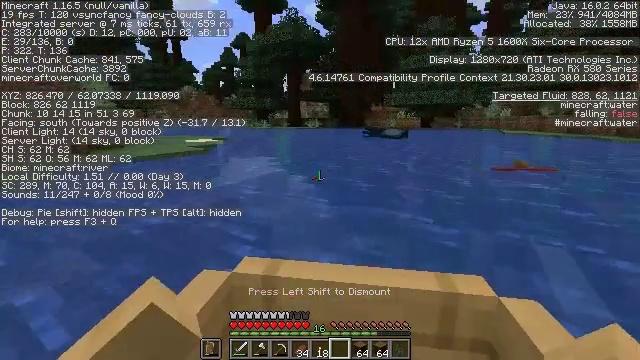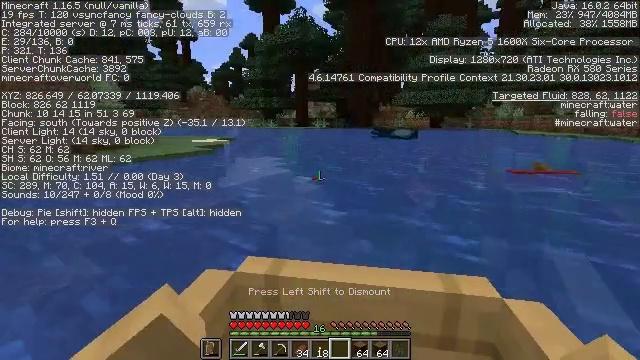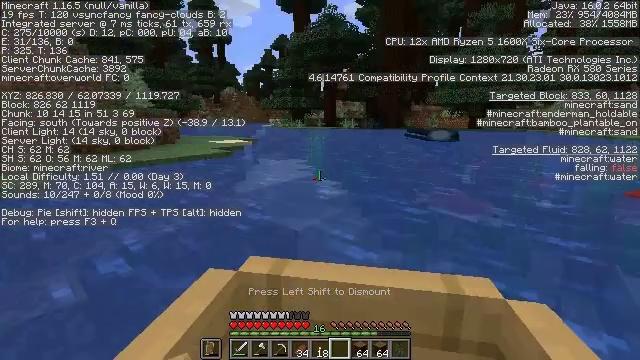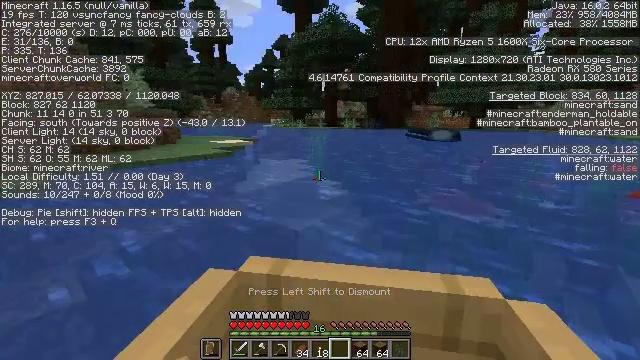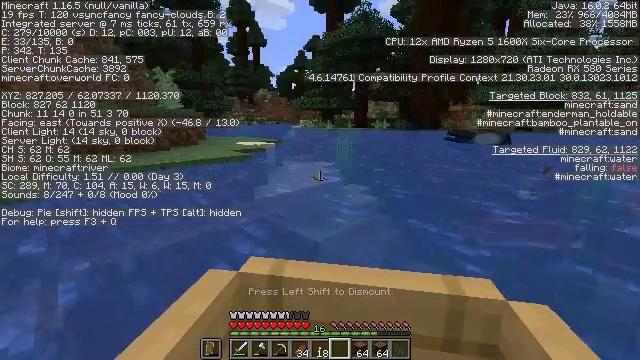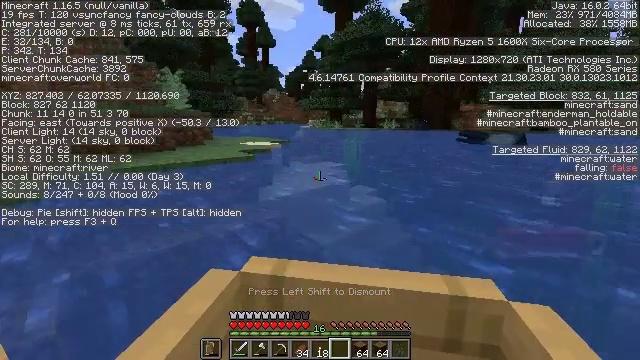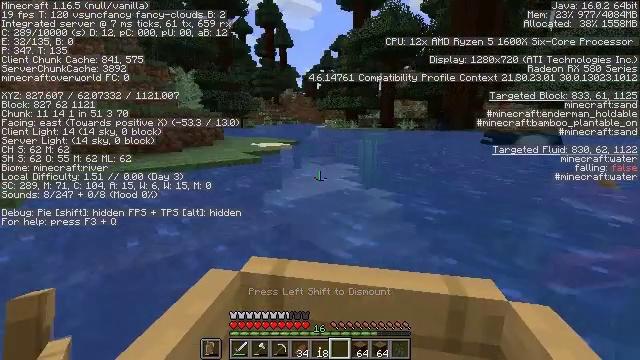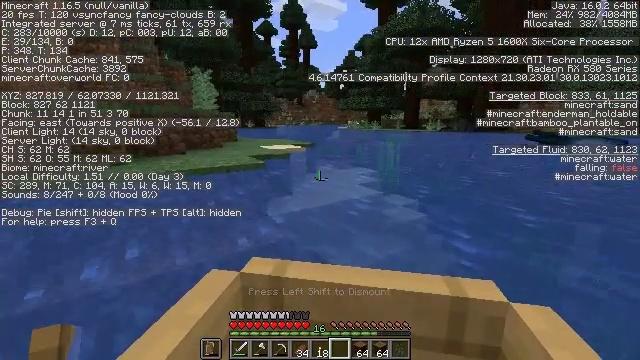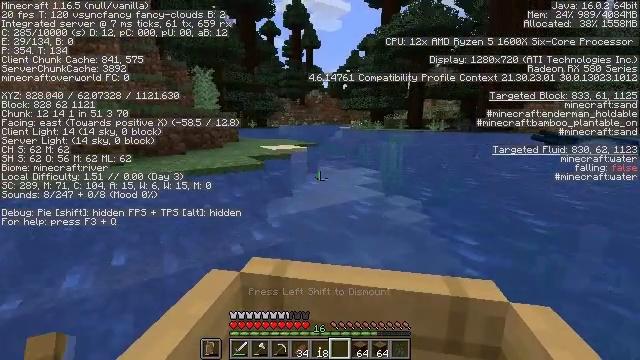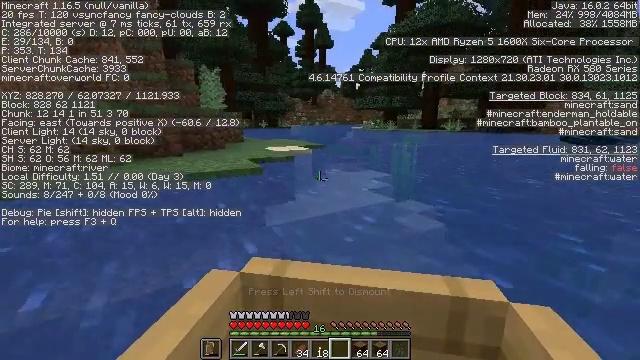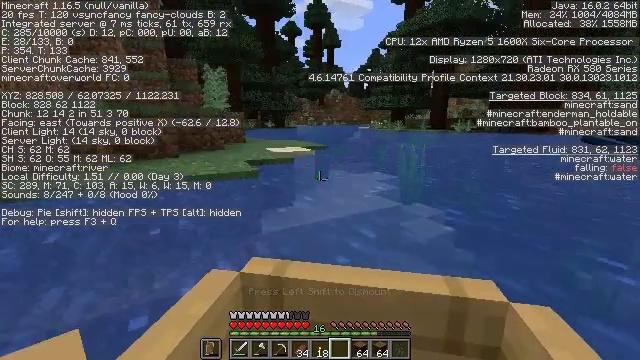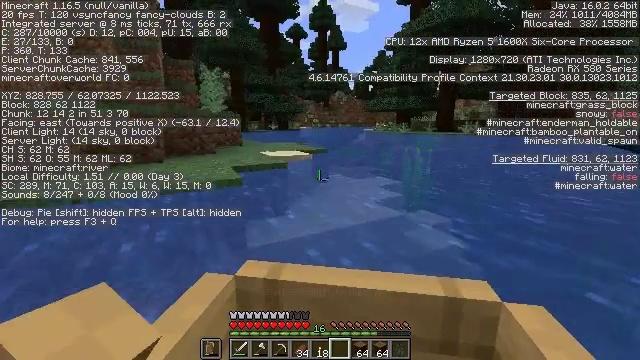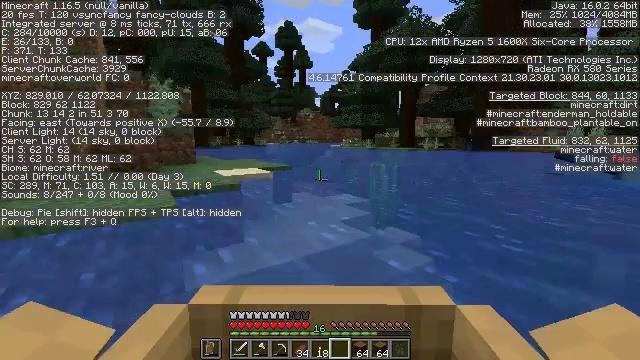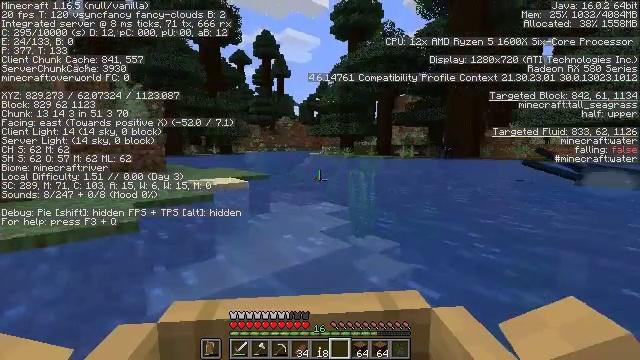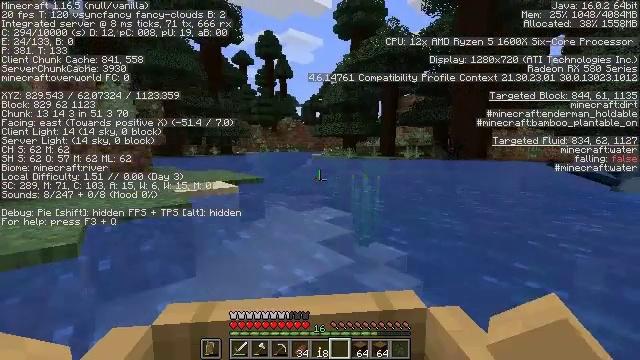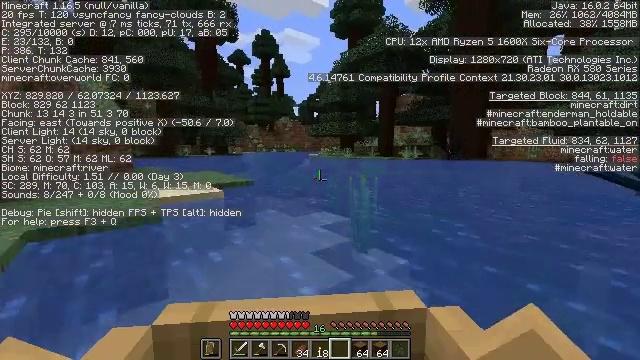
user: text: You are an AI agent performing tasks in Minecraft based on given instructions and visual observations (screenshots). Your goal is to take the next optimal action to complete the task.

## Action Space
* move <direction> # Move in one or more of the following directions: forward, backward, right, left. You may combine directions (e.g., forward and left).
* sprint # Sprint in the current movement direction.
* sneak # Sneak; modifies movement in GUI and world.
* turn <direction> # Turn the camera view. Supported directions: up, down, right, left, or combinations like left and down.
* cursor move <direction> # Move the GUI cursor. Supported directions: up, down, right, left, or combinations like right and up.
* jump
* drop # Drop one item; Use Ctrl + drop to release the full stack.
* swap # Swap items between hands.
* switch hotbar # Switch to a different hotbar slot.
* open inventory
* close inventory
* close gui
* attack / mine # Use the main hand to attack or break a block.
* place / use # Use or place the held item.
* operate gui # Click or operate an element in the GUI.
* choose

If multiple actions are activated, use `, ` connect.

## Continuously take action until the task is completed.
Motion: motion action
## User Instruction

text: Mine fern in the forest.
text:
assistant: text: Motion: move forward and move left
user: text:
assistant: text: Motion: move forward and move left
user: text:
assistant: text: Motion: move forward
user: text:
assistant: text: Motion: move forward
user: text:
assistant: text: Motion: move forward
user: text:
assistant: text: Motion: move forward
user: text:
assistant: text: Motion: move forward
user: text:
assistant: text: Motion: move forward
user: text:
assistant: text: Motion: move forward
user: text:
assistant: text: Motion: move forward
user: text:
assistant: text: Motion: move forward, turn right
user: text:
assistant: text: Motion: move forward, turn right and up
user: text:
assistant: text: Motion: move forward and move right, turn right and up
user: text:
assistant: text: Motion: move forward and move right
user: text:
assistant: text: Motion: move forward and move right
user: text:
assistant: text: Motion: move forward and move right
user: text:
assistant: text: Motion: move forward
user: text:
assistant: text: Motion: move forward
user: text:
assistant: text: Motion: move forward and move left
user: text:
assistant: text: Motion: move forward and move left
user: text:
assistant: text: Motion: move forward and move left
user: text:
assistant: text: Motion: move forward
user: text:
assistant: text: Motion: move forward
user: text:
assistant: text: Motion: move forward
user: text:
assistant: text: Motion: move forward and move left
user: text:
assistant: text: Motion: move forward and move left
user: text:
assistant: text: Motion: move forward and move left
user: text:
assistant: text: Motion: move forward
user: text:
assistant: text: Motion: move forward
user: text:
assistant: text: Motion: move forward